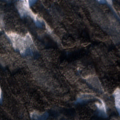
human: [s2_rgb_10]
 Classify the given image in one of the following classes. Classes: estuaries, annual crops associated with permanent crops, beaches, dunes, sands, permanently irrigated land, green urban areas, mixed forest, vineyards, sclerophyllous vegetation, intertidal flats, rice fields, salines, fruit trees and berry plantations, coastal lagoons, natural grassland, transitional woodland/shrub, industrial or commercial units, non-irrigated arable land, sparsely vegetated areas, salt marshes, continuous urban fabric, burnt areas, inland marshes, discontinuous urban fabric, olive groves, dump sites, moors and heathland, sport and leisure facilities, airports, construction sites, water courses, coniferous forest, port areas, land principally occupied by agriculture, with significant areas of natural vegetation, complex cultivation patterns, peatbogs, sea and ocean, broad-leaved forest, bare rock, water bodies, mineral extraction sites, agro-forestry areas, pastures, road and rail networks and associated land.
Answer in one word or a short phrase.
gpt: coniferous forest, mixed forest